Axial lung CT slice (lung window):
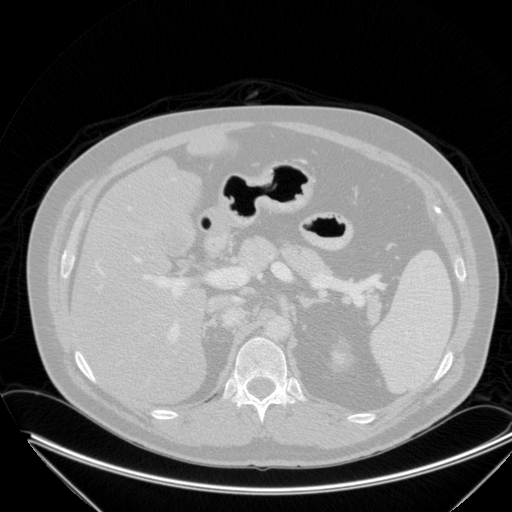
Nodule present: no